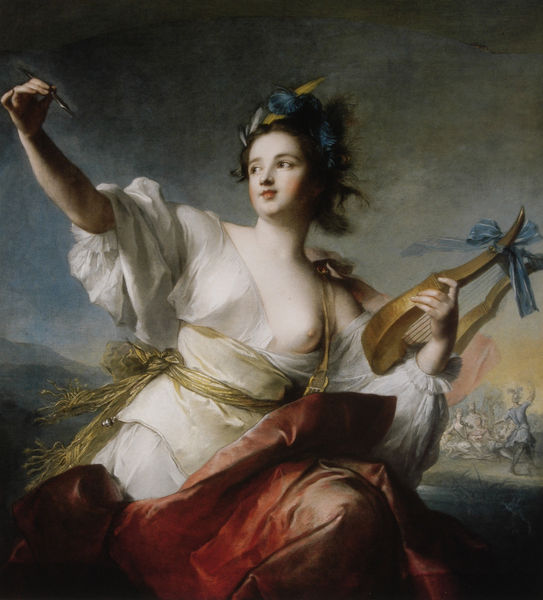
Titel: Terpsichore, Muse des Tanzes
Künstler: Jean-Marc Nattier
Standort: San Francisco (California)
Institution: Fine Arts Museums of San Francisco
Schlagwörter: akt, berg, blau, dunkel, feder, gemälde, hand, haut, himmel, mann, nackt, umhang, weiß, wolken, gelb, grün, landschaft, menschen, mädchen, abend, ausschnitt, blume, brust, busen, finger, frankreich, frau, frisur, haar, hell, hintergrund, kleid, licht, mund, männer, nacht, symbol, szene, blick, dame, gürtel, rot, tuch, haube, leute, malerei, schleife, jung, arm, arme, augen, band, barock, blass, bluse, falten, gesicht, haarschmuck, halten, bild, bildnis, hals, hände, instrument, portrait, porträt, öl, hügel, natur, wind, fransen, gewand, gold, haare, mantel, stoff, stoffe, tücher, gitarre, musik, schleifen, tanzen, kinn, rouge, schärpe, kopfbedeckung, brüste, wangen, düster, backen, berge, gebirge, haarband, nacken, figuren, romantik, ölgemälde, krieg, schlacht, soldaten, musikinstrument, tusch, muse, faltenwurf, halbakt, brustwarze, entblößt, fregatte, jungfrau, revolution, soldat, dynamik, allegorie, kranz, kunst, mythologie, pinsel, stift, seiten, freiheit, amazone, laute, saiteninstrument, harfe, lyra, bänder, leier, taft, schreibfeder, harve, poesie, bekränzt, nippel, rusch, liberté, gürte, rotwangig, dekolltet, haarfe, gurtel, rote bäckchen, komlementär, revulotion, e, liberita, weiblichlichkeit, bnder, late